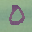
Label: 0